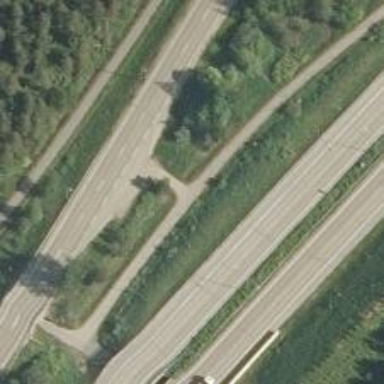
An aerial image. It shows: Cycleway.